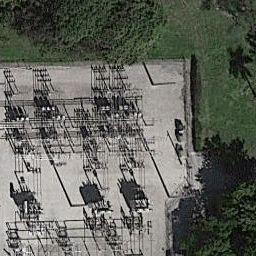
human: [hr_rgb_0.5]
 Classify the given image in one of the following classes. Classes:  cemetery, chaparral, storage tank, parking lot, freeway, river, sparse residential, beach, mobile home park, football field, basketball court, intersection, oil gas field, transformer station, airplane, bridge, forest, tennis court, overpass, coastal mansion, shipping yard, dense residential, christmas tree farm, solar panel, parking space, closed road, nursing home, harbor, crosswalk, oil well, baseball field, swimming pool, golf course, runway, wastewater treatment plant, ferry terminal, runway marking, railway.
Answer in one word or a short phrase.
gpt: transformer station